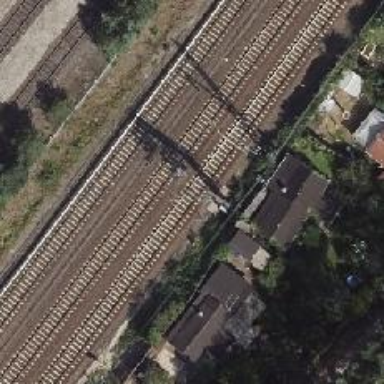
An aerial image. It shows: Railway signal.